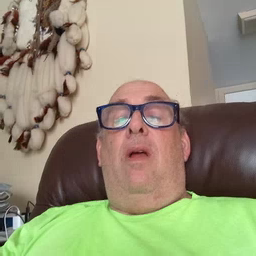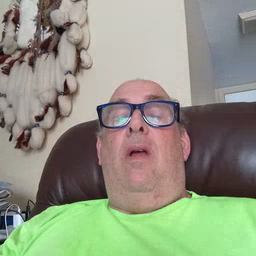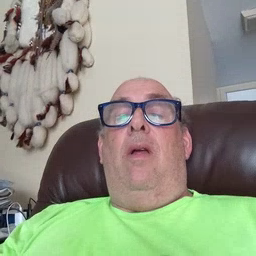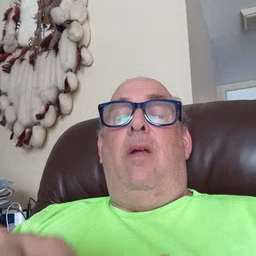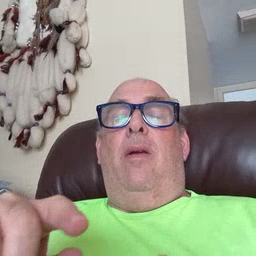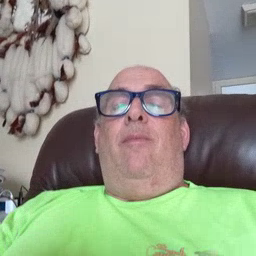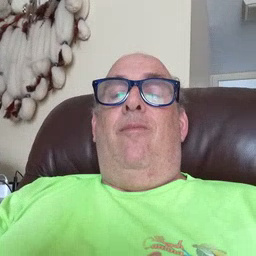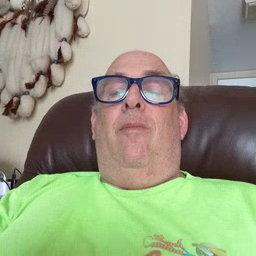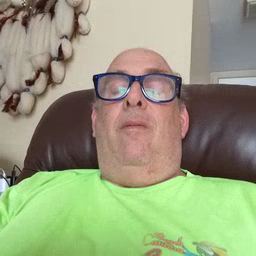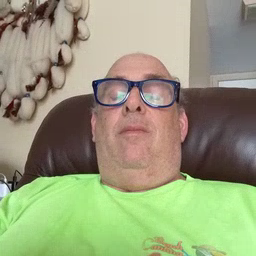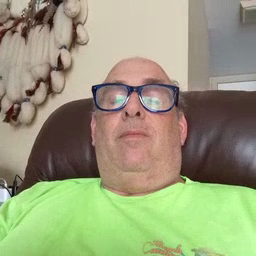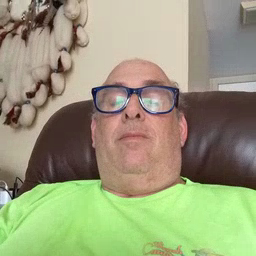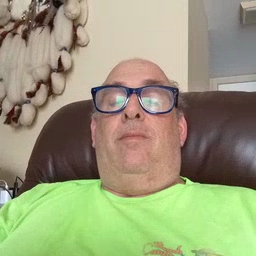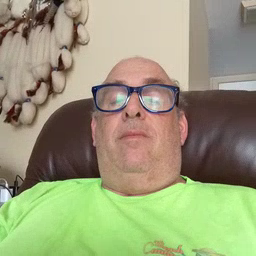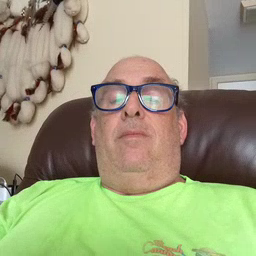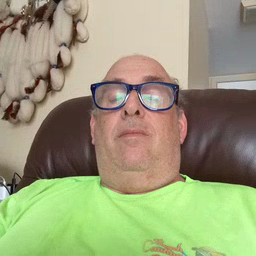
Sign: bee